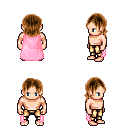
a pixel art fantasy rpg character, male body template, human, light skin, pink cape, gold greaves, brown long bangs hairstyle, four views (front, back, left, right), 2x2 character sprite sheet, small pixel art, hard edges, no anti-aliasing